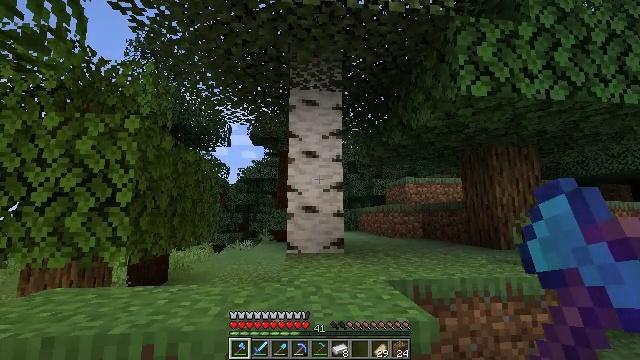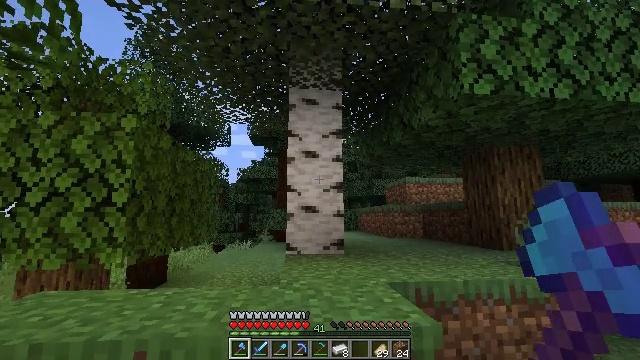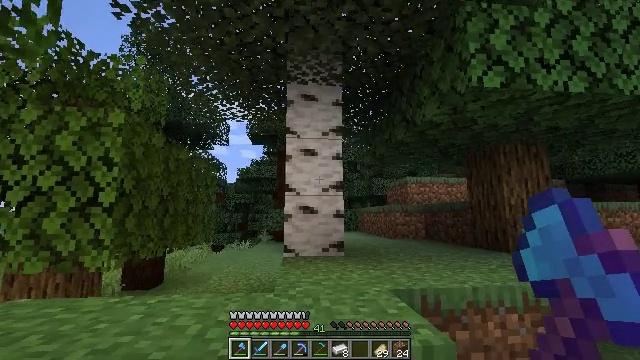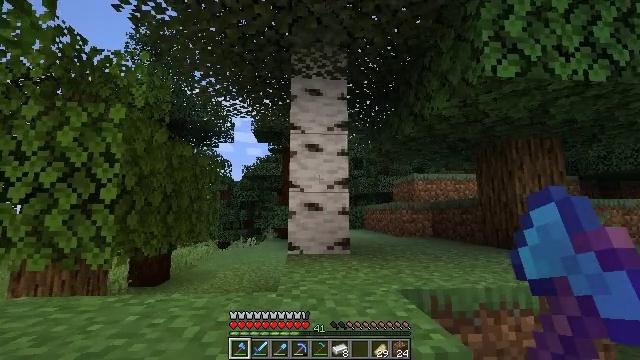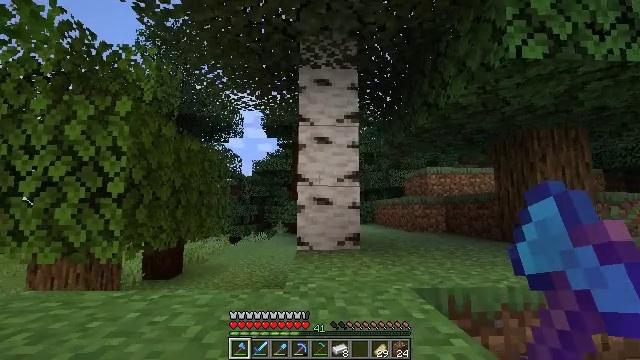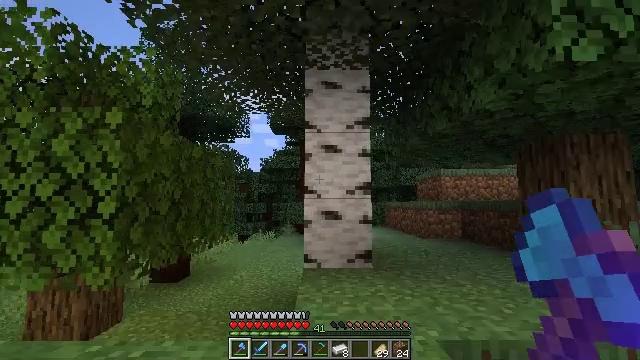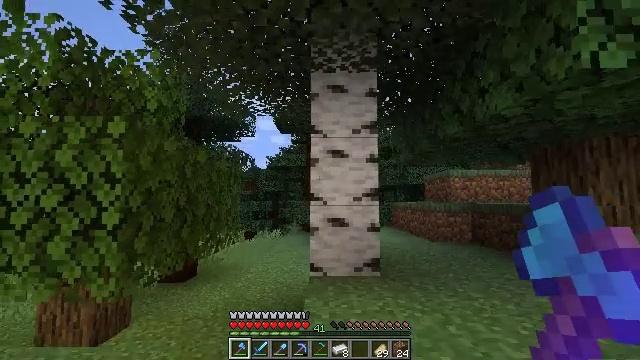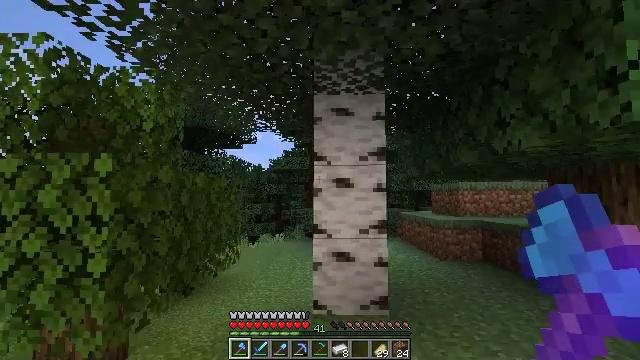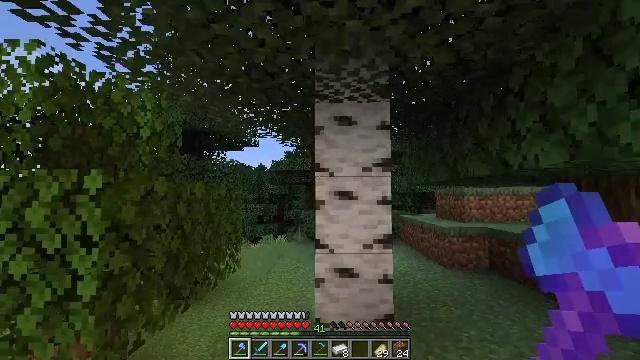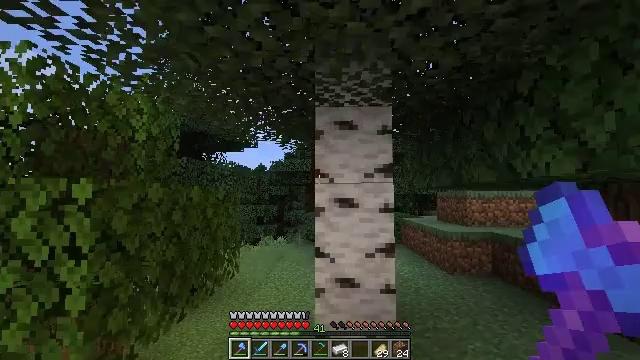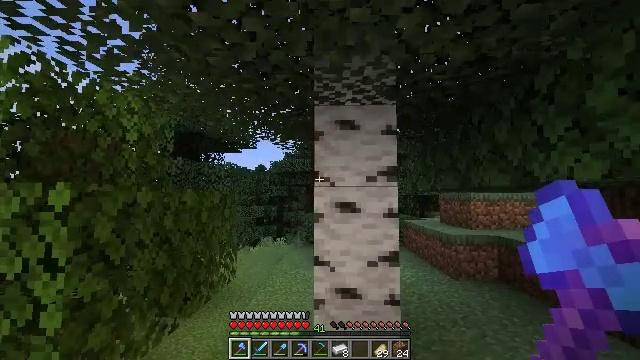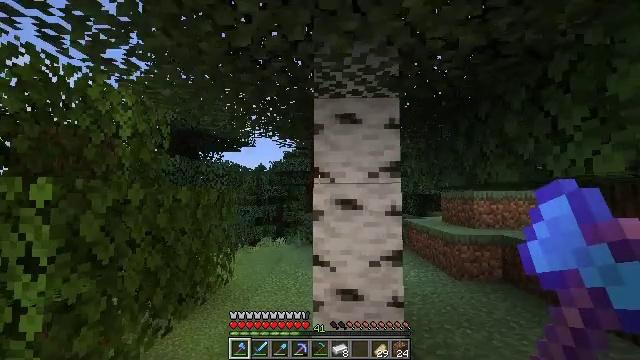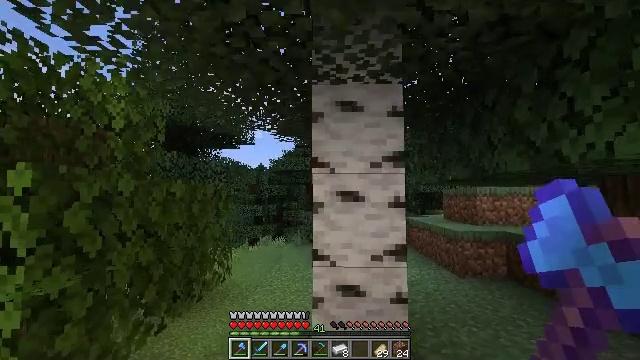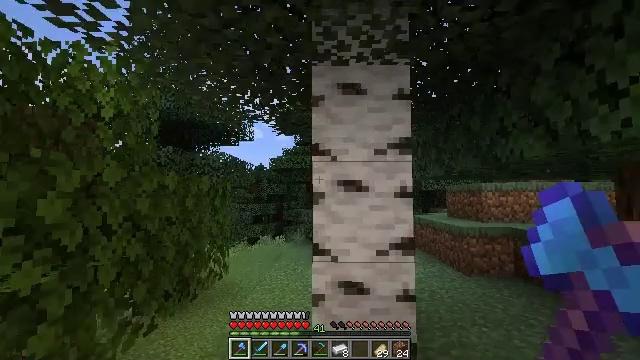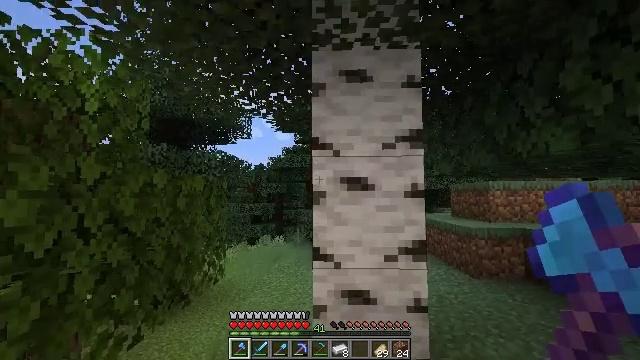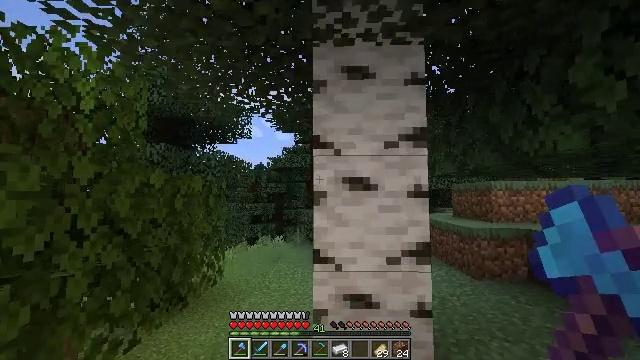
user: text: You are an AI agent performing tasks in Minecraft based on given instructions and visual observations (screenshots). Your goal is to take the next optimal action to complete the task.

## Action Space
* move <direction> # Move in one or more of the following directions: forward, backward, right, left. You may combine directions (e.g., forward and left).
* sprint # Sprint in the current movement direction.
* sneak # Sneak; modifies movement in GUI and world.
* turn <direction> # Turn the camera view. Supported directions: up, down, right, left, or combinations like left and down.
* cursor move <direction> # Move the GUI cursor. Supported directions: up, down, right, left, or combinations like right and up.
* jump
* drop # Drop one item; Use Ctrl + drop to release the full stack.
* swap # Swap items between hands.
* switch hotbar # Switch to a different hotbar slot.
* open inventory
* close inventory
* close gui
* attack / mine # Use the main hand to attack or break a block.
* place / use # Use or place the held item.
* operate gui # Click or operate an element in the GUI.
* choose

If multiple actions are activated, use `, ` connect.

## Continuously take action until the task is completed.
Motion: motion action
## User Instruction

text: Clear the sweet berry bush to collect the sweet berries.
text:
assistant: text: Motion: move forward
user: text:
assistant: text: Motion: move forward
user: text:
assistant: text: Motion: move forward, turn left
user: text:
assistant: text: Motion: move forward, turn left and down
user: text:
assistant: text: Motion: move forward, turn left and down, jump
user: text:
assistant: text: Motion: move forward, turn left, jump
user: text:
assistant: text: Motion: move forward, jump
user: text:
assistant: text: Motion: move forward, jump
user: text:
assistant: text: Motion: move forward, jump
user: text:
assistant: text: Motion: move forward, jump
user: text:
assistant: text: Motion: move forward, jump
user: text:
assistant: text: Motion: move forward, jump
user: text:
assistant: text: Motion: move forward
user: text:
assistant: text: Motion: move forward
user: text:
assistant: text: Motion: move forward and move left
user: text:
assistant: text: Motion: move forward and move left
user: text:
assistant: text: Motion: move forward and move left
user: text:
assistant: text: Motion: move forward and move left
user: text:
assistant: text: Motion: move forward and move left
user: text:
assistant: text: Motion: move forward and move left, turn right
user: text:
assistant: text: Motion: move forward and move left, turn right
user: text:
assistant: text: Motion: move forward and move left, turn right
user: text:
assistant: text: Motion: move forward and move left, turn right
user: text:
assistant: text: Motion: move forward, turn right
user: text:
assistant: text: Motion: move forward, turn right and up
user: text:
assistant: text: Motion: move forward
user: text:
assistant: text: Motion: move forward
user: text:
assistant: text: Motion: move forward
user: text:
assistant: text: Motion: move forward
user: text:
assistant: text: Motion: move forward